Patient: sex M, age 46
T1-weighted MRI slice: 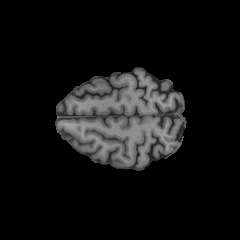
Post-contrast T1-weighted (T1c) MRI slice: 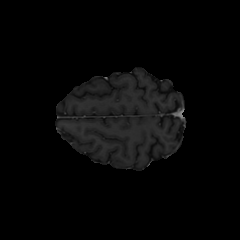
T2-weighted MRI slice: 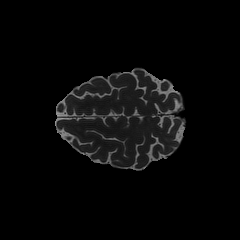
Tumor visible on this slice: no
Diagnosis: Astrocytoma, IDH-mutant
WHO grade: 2